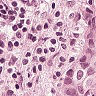
Metastatic tissue present: yes